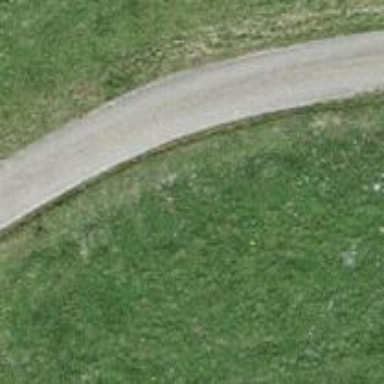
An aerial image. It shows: Well-maintained track road of grade 1.